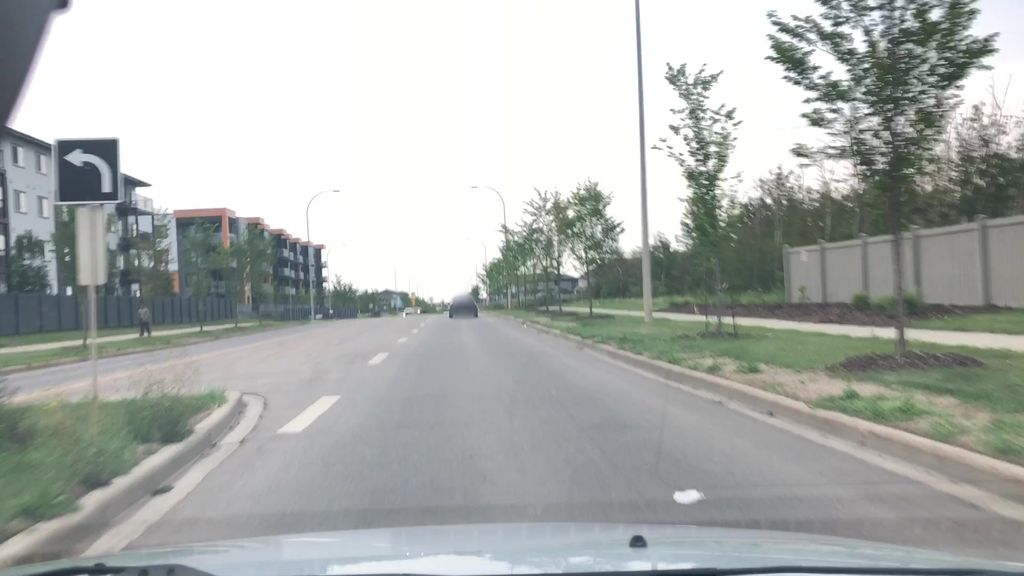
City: edmonton